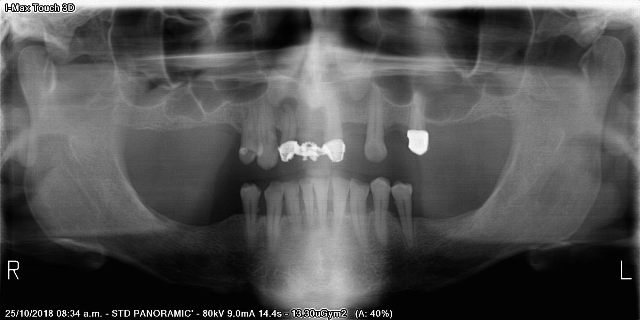
adult